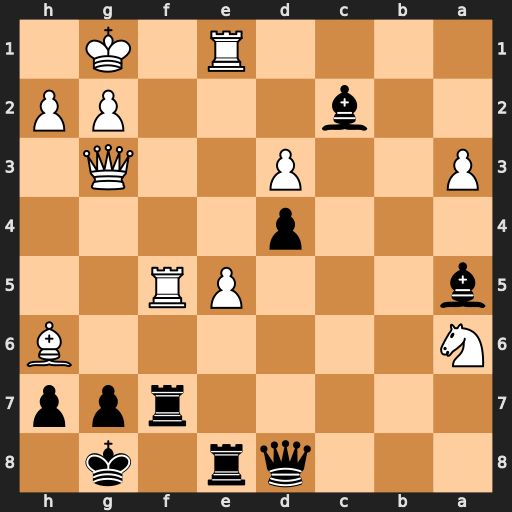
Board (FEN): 3qr1k1/5rpp/N6B/b3PR2/3p4/P2P2Q1/2b3PP/4R1K1
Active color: b
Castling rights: -
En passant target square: -
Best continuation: Bxe1 Rxf7 Bxg3